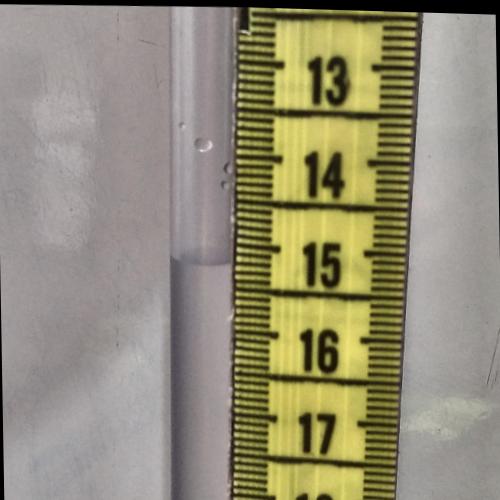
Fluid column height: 15.2 cm